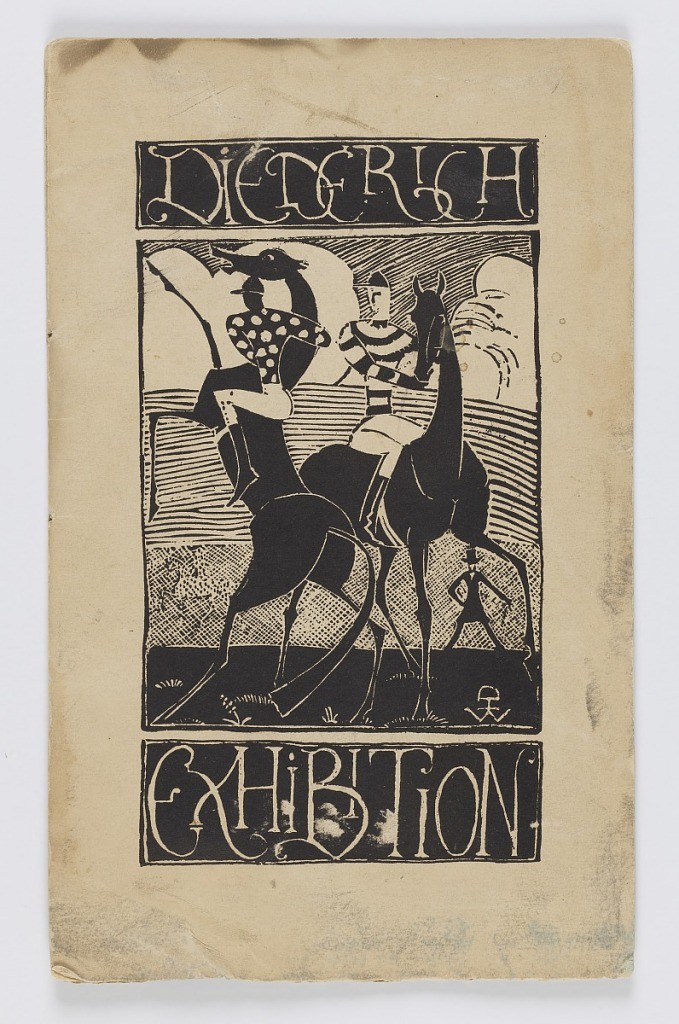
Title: Proof for exhibition catalogue, "Jockeys," Kingore Galleries, New York, NY
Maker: William Hunt Diederich, American, b. Hungary, 1884–1953
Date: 1920
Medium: Offset printing on fabriano cotton wove paper
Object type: Book
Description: Exterior scene featuring two figures of jockeys riding black horses, the figure at left wearing a polka-dotted jersey, and the figure at right wearing stripes. Both men wear riding boots. The horse on the left bucks, standing on its hind legs. In the background, a male figure in a coat and top hat observes. Bands of text with the book's title above and below.